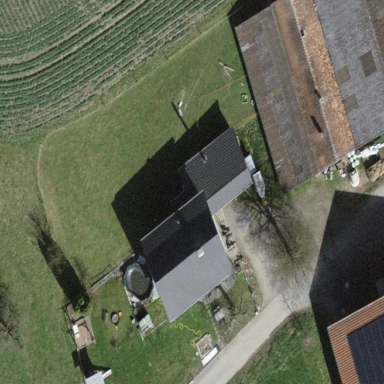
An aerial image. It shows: Farmyard area.